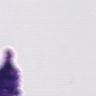
Metastatic tissue present: no